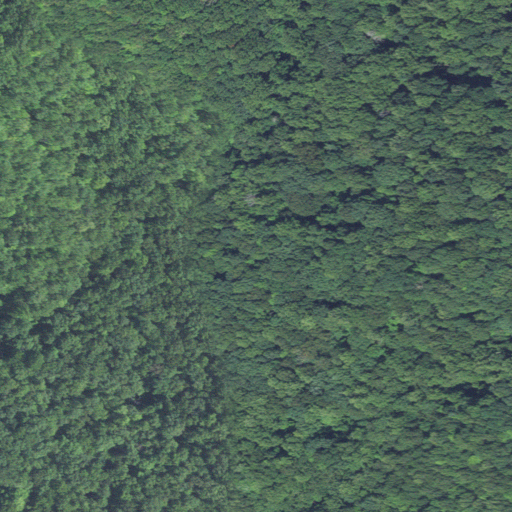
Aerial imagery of depression(s) in North Carolina named Turkey Cove containing deciduous forest and mixed forest